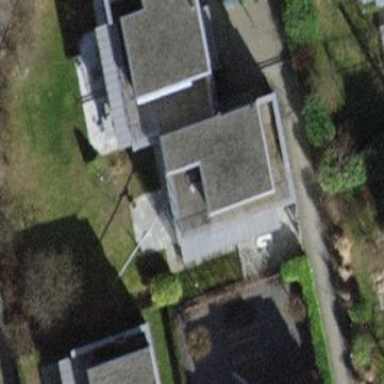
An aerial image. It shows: The building has flat roof oriented across. The roof is major part of the building.